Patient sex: M
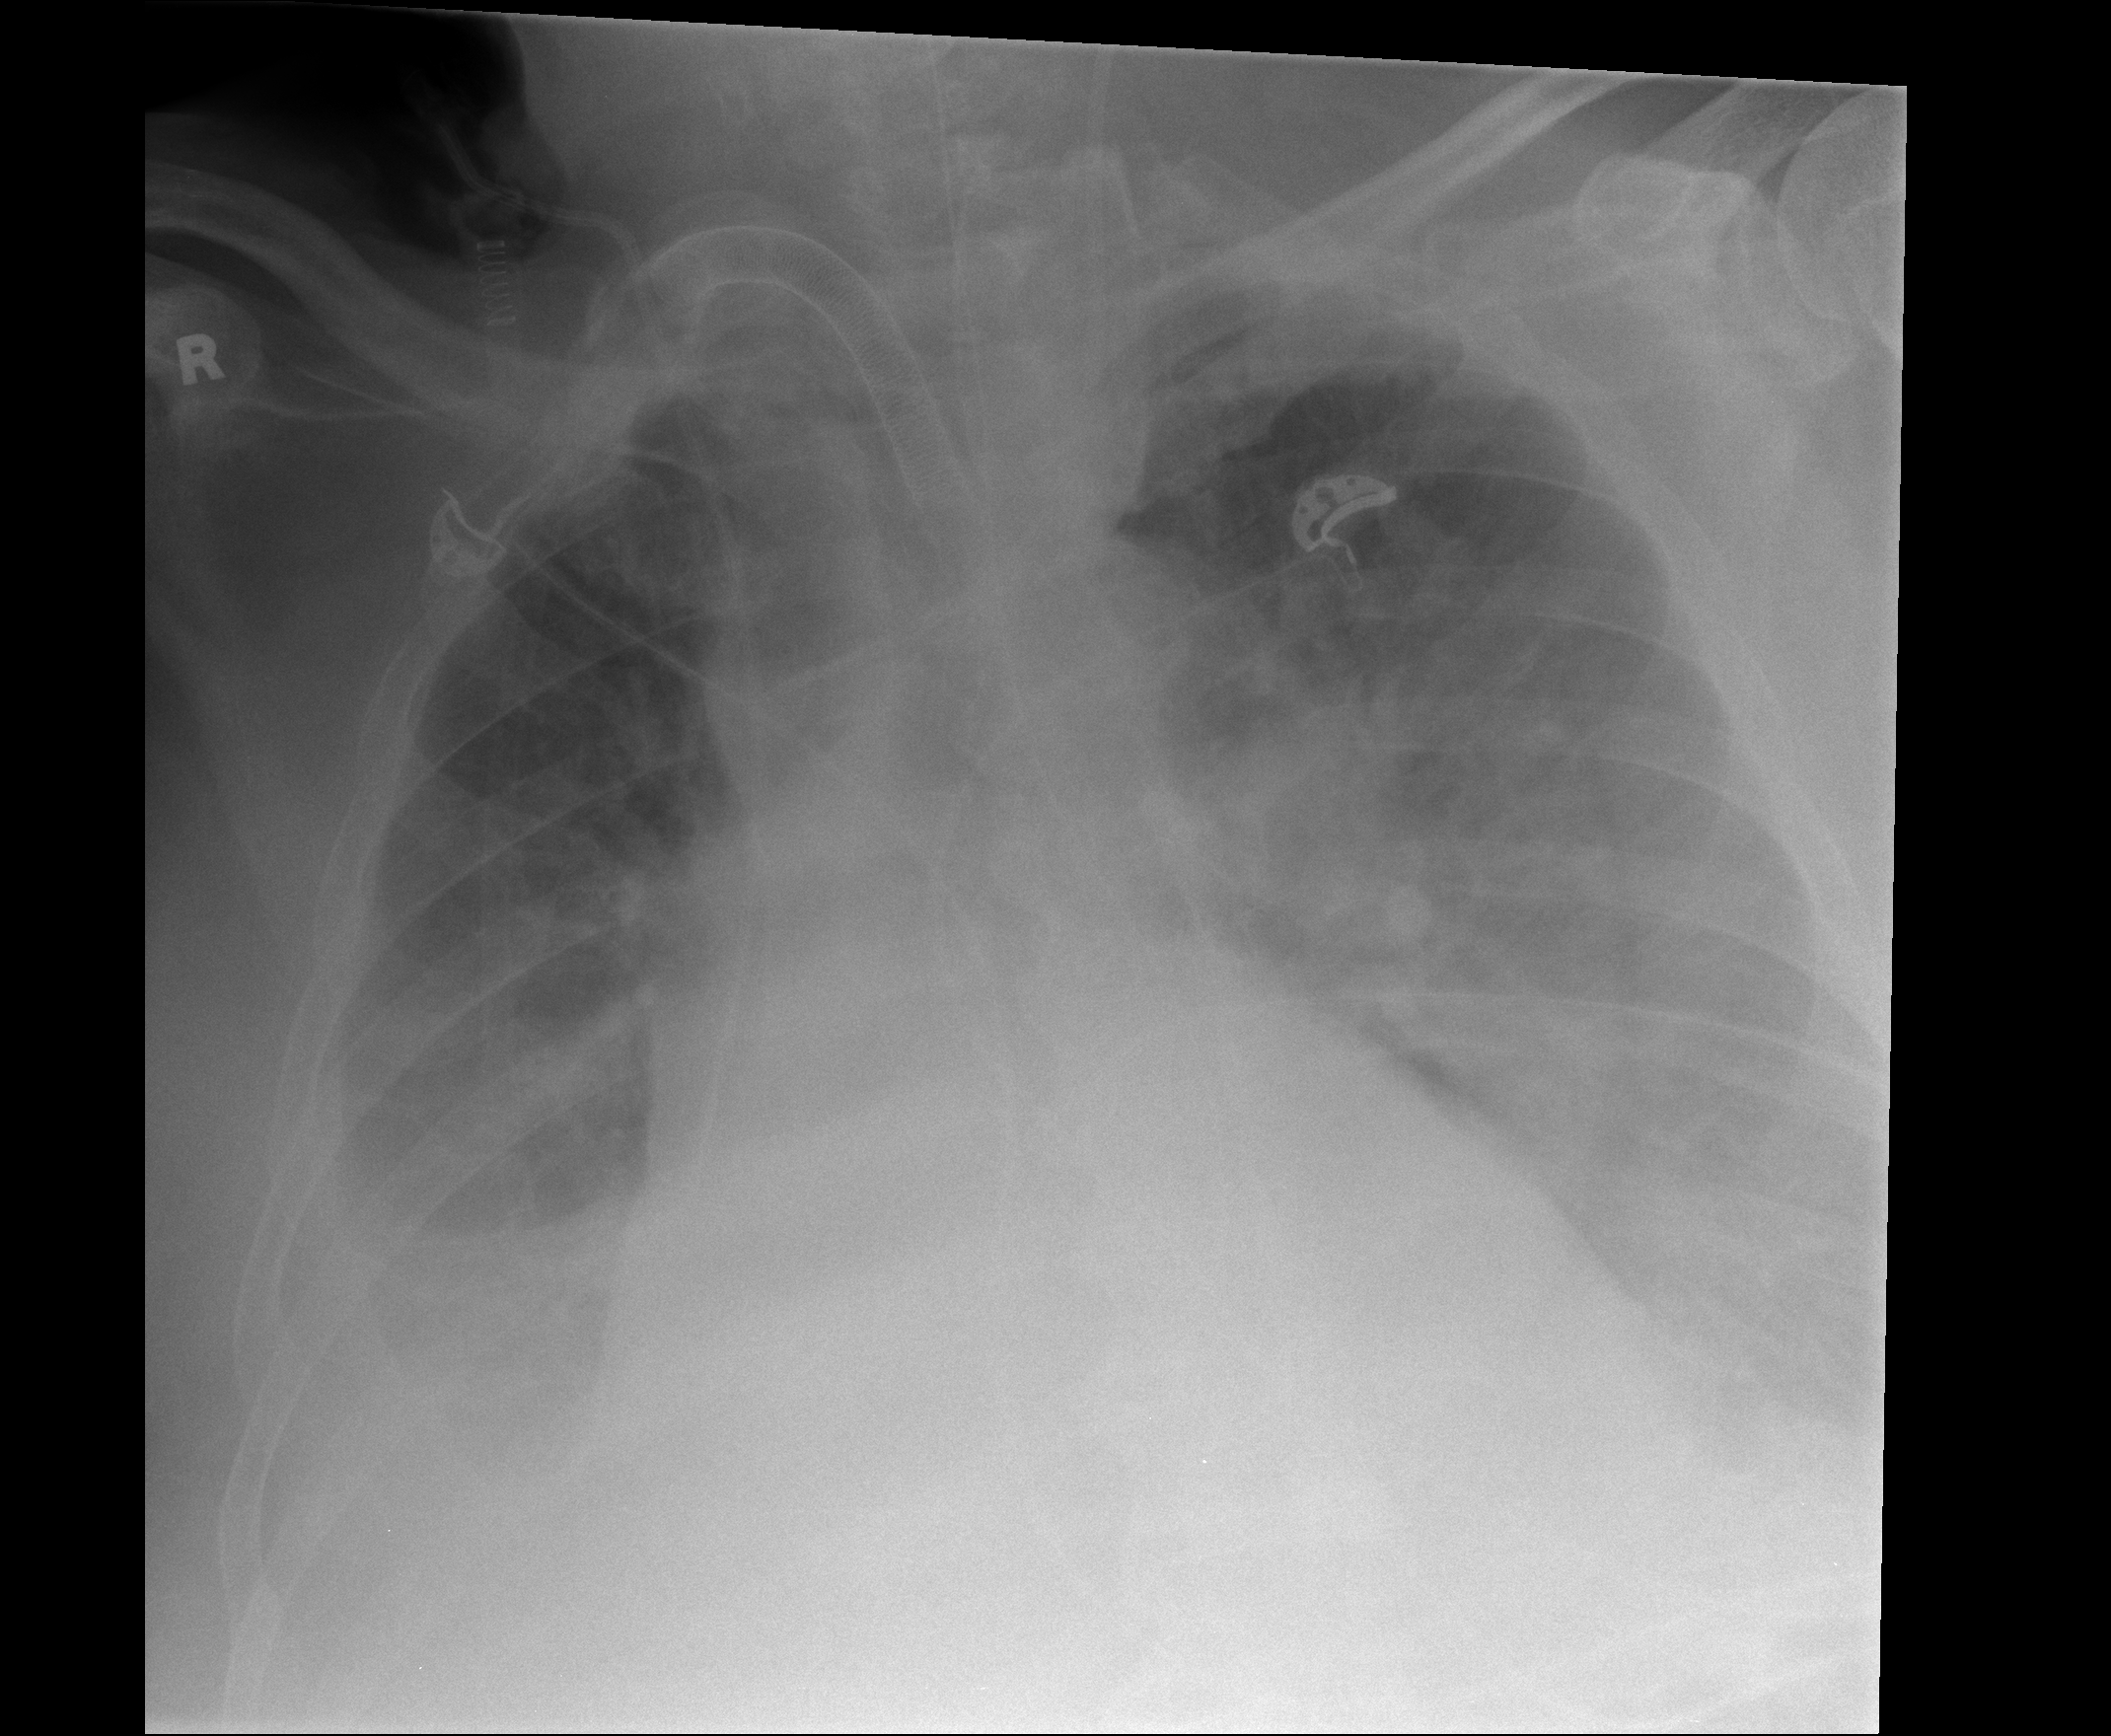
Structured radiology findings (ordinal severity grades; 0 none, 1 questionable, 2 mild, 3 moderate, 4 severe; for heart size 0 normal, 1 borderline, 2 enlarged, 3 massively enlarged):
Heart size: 2
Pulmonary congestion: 2
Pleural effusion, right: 3
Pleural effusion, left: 3
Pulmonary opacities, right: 1
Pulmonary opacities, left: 1
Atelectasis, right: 2
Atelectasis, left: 2